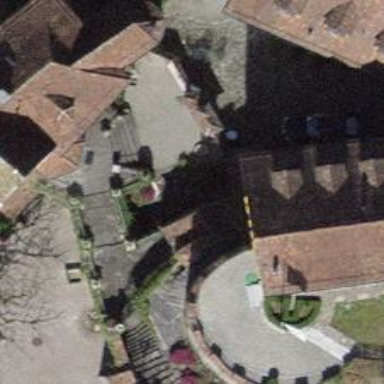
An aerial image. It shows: Castle wall serving as barrier.